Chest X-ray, PA view. Patient: 44 years old, sex F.
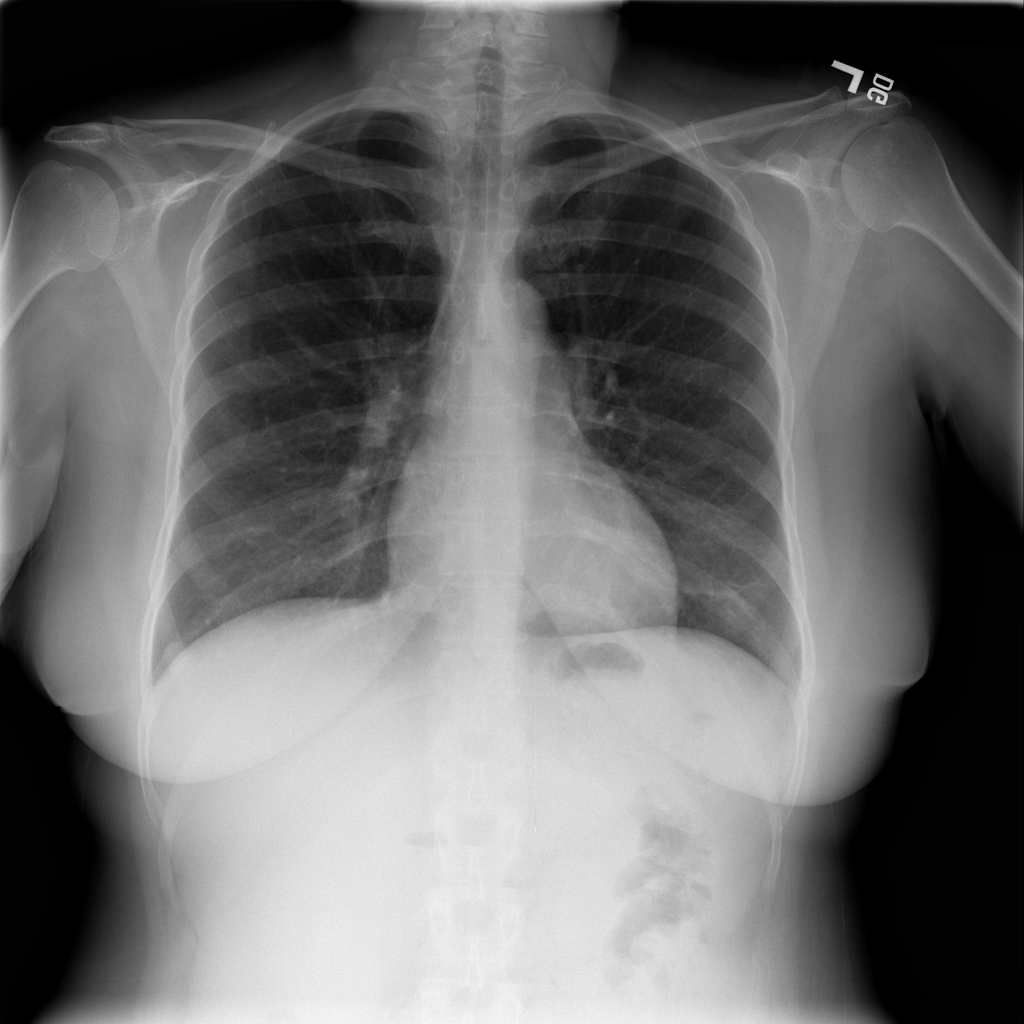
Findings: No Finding